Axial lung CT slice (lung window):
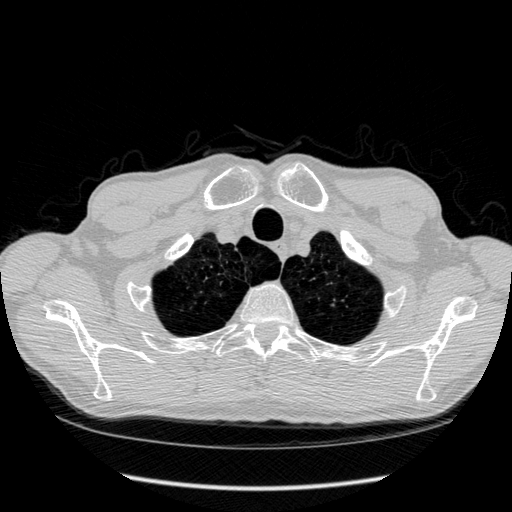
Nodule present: no